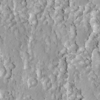
Label: not_dusty